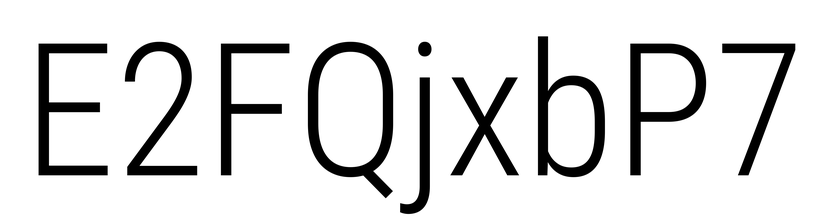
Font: Roboto_Condensed_Light